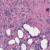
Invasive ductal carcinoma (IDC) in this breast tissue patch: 1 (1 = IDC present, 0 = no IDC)